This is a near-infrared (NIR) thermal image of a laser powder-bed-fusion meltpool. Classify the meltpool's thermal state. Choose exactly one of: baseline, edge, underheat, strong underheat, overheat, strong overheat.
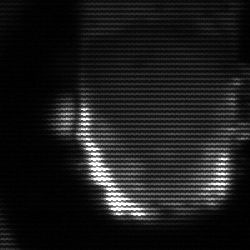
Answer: baseline